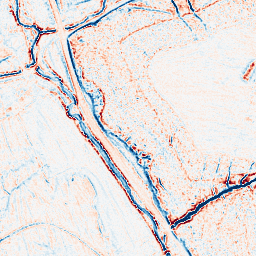
Category: multiscale
Decomposition family: dog_multiscale
Decomposition parameters: sigma_ratio: 1.4
n_scales: 3
base_sigma: 0.5
Upsampling method: cubic_catmull_rom
Upsampling parameters: scale: 2
Upsampling scale: 2